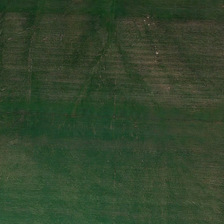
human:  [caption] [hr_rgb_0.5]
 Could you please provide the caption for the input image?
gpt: several dirt stripes stretches through this green meadow .

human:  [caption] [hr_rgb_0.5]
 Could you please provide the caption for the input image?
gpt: here is a prairie with brown and green stripes .

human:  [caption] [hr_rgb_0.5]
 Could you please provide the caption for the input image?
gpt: here is a prairie with brown and green stripes .

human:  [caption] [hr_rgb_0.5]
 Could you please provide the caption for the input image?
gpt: a rectangle region in the meadow has fewer grass .

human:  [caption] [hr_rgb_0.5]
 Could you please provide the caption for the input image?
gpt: it is a piece of green meadow .